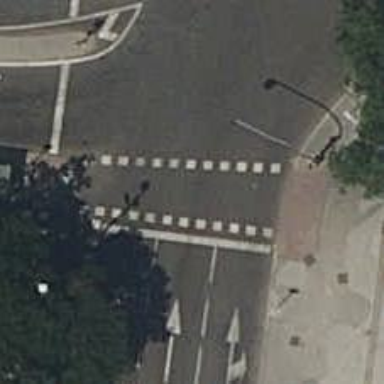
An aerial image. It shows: Zebra crossing with traffic signals.